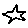
Label: star